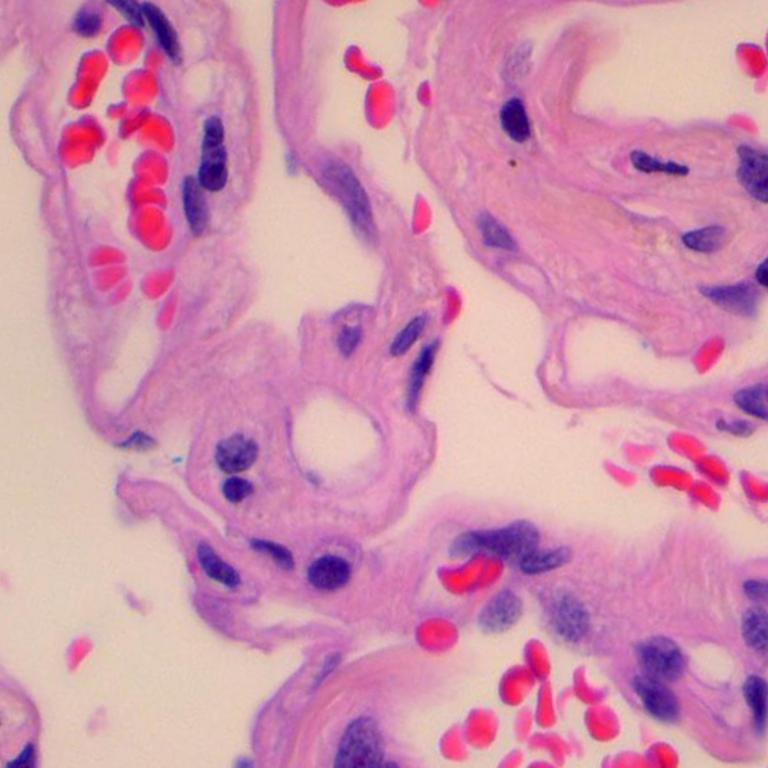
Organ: lung
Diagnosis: benign